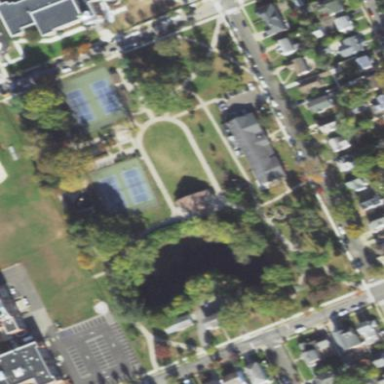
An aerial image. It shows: Park.